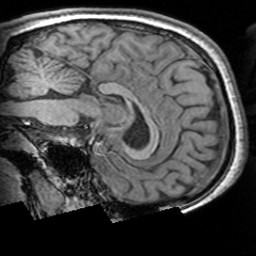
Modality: T1w
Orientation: sagittal
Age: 24
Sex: male
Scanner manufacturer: siemens
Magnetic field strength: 3 T
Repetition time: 1.63 s
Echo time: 0.00311 s